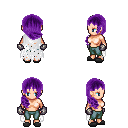
a pixel art fantasy rpg character, female body template, human, light skin, white tattered cape, teal pants, purple right-swept hairstyle, metal gloves, gray slippers, four views (front, back, left, right), 2x2 character sprite sheet, small pixel art, hard edges, no anti-aliasing